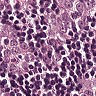
Metastatic tissue present: yes